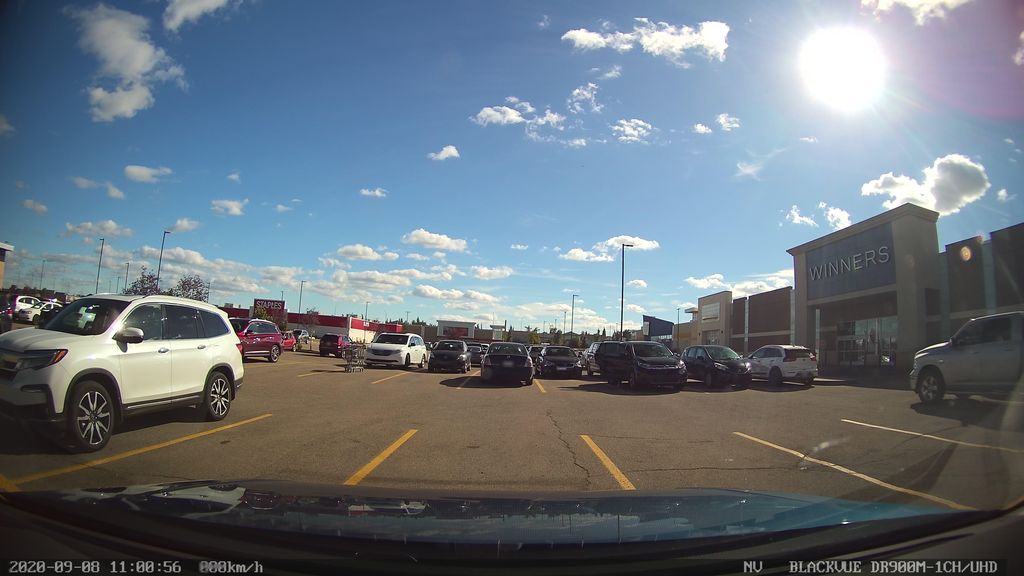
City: edmonton